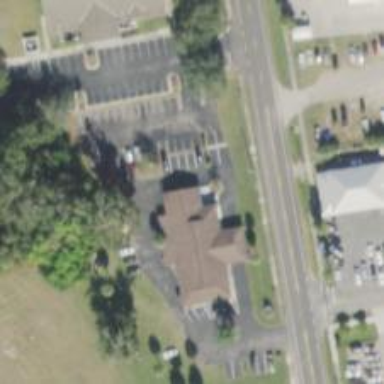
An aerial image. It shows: Clinic.